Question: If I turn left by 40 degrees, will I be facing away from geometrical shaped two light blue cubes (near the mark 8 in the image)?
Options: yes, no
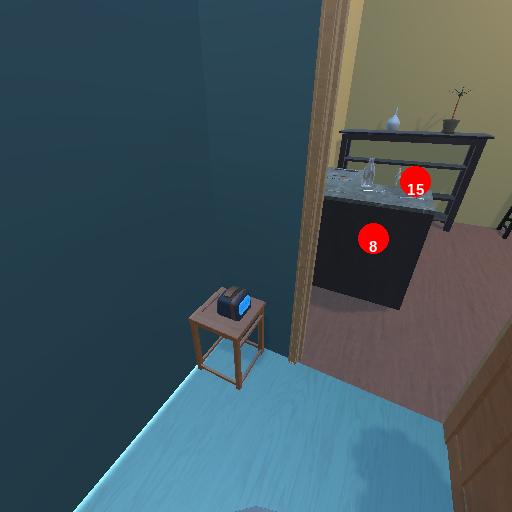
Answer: yes